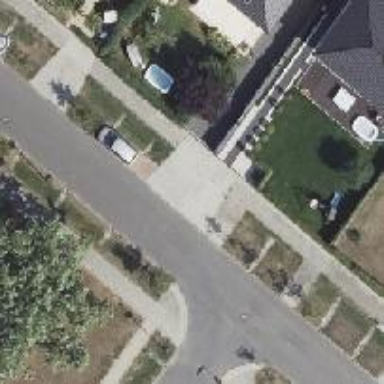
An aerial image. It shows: Residential road with separate sidewalks on both sides. The road surface is asphalt.